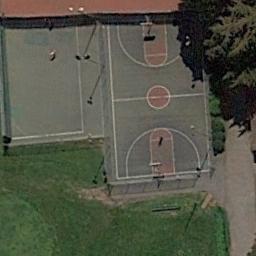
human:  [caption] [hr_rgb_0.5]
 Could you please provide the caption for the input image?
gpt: There is a basketball court next to the grass .

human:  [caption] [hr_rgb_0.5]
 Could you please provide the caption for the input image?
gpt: A basketball court on the lawn and the open area beside .

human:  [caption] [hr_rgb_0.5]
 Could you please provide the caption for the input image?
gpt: There is a basketball court in the playground .

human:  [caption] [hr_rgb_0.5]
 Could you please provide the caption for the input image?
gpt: Beside the lawn there is a playground and a basketball court,Which is covered by a tree .

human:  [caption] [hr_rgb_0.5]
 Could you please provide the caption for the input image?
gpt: A vacant lot is beside the basketball court .